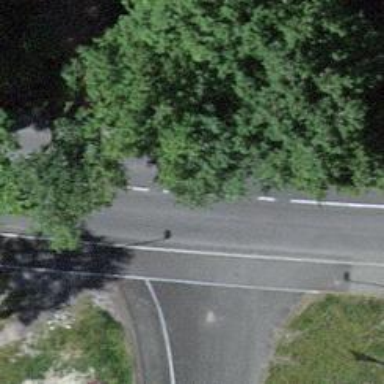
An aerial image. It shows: Tertiary road.